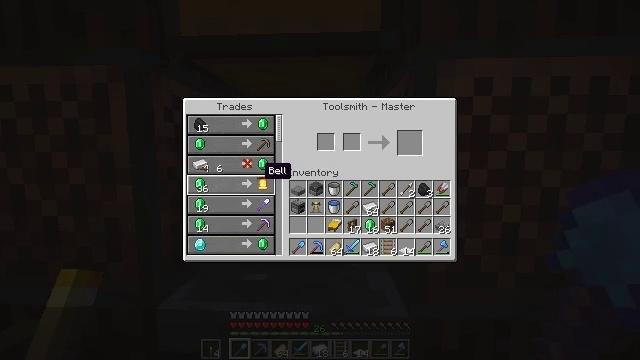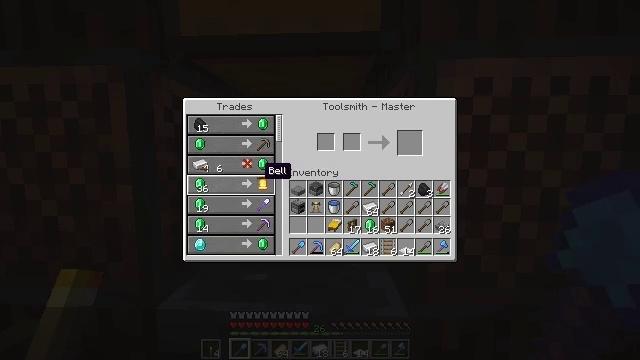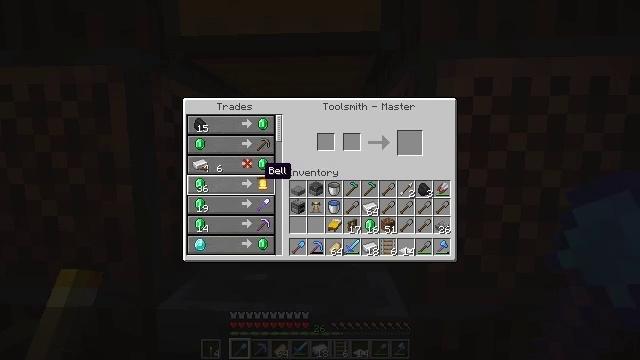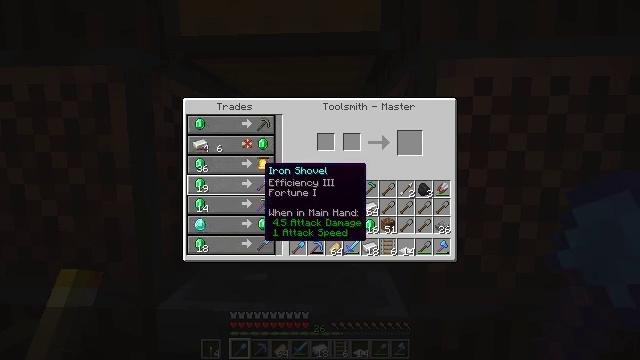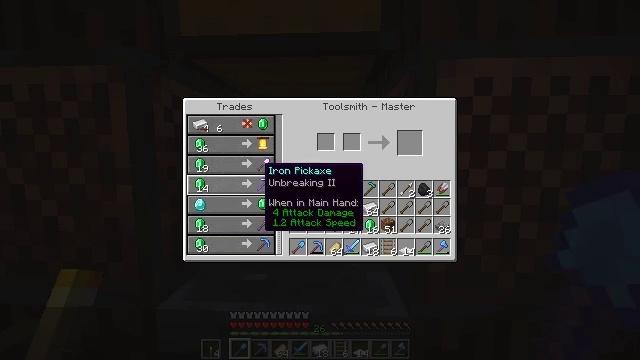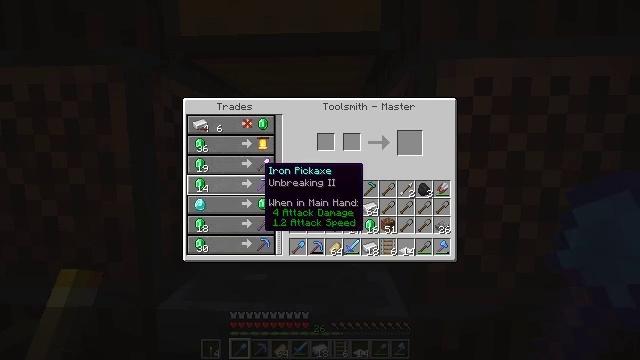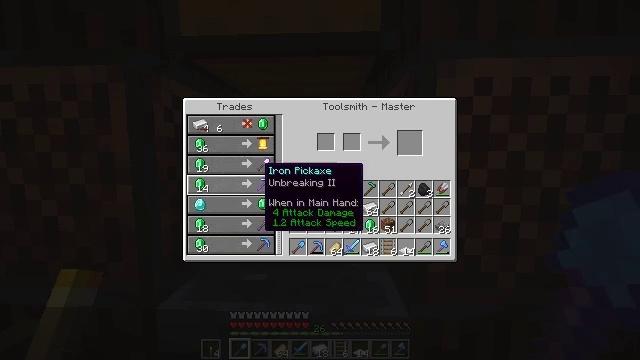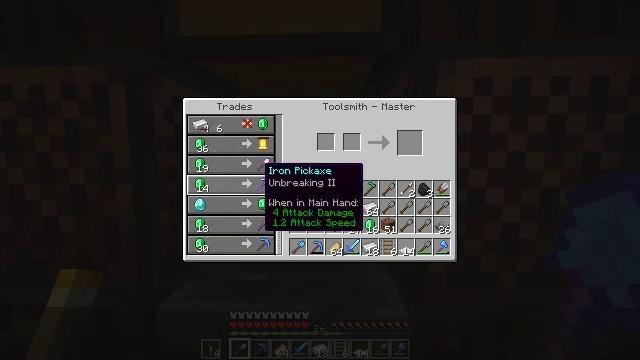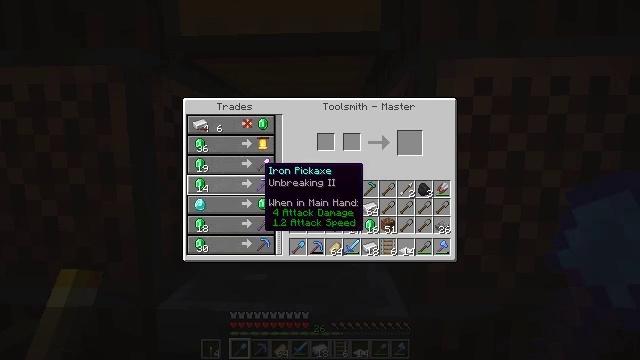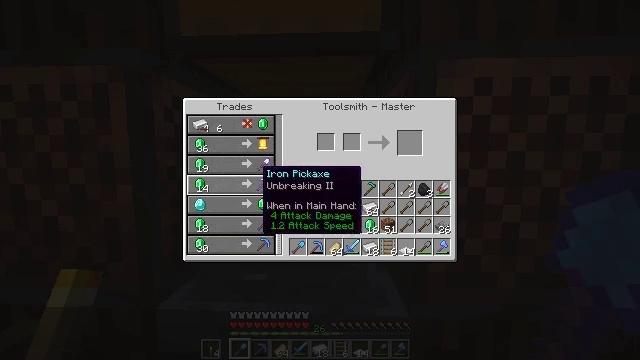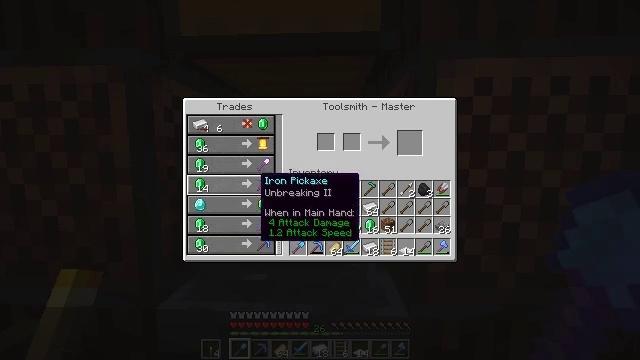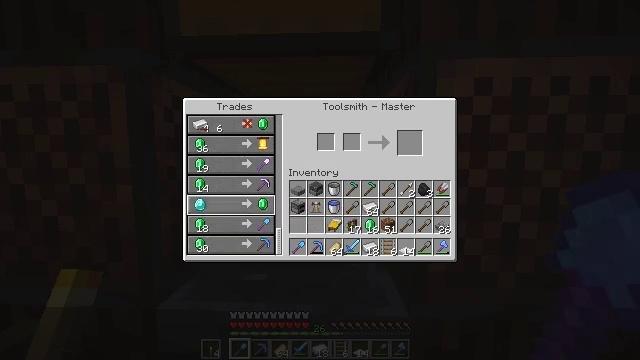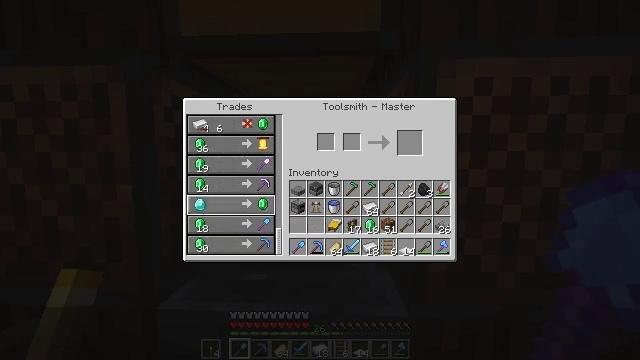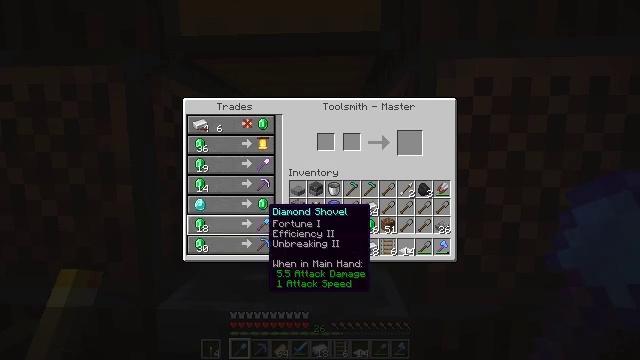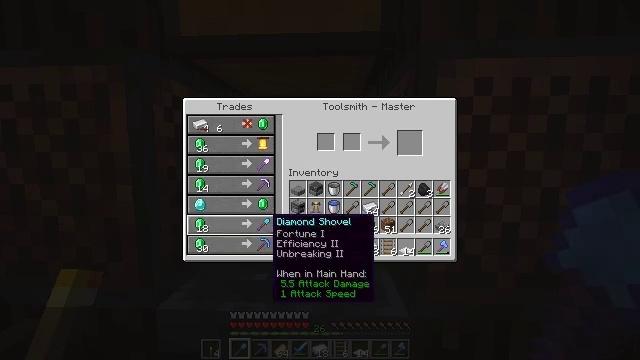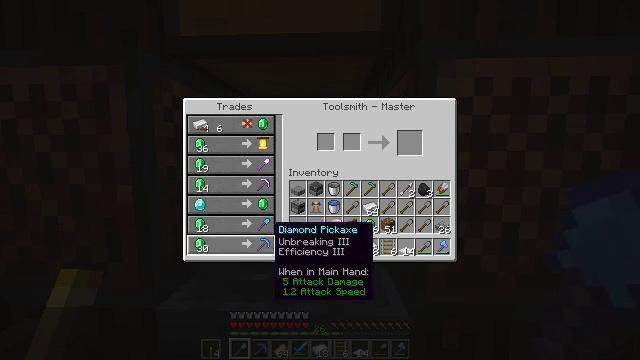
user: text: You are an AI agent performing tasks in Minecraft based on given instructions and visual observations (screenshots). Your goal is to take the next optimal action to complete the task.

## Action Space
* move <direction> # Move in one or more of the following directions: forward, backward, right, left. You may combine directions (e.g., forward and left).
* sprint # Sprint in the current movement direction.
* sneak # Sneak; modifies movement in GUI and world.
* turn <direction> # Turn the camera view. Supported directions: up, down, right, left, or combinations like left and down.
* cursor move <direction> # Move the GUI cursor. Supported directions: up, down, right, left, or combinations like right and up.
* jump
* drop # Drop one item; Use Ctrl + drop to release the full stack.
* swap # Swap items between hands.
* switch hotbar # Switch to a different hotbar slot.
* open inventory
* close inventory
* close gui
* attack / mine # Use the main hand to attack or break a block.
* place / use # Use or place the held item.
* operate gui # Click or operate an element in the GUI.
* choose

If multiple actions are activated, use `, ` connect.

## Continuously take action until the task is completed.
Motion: motion action
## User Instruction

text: Disassemble the brown bed.
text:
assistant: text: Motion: no_op
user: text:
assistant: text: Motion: no_op
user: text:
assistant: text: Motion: no_op
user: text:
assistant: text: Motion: no_op
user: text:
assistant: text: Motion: no_op
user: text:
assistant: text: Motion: no_op
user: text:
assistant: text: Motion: no_op
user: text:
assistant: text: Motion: no_op
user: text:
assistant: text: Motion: no_op
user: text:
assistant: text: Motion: cursor move down
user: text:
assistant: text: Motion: cursor move down
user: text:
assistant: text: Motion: cursor move down
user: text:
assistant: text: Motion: cursor move right and down
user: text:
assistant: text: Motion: cursor move down
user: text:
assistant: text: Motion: cursor move down
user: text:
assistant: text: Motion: no_op
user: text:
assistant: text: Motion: no_op
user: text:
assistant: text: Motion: no_op
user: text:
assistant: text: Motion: no_op
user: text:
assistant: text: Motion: no_op
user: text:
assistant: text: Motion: cursor move right and down
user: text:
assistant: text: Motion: cursor move right
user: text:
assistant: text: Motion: no_op
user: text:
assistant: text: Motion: no_op
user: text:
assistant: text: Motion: no_op
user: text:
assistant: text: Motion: no_op
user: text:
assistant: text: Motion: no_op
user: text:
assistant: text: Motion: no_op
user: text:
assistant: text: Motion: no_op
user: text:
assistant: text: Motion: no_op